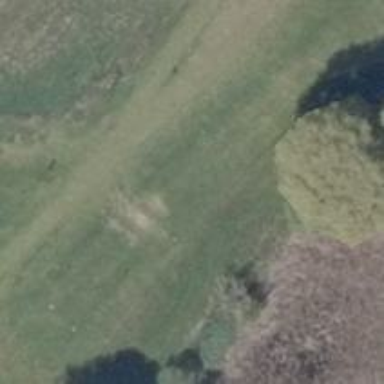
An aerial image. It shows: Golf tee.